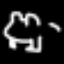
Label: frog